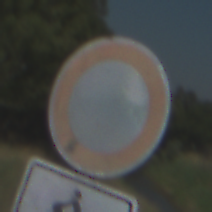
Verkehrszeichen: VerbotFahrzeugeAllerArt
Zusatzzeichen unten: EinspurigeFahrzeugeFrei3
Umgebung: Outdoor, Special
Tageszeit: MorningAfternoon
Wetter: Clear
Licht: Natural
Jahreszeit: NotSpecified
Kontrast: HighContrast